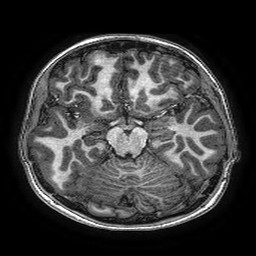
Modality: T1w
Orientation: coronal
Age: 12
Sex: female
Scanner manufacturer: ge
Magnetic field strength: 3 T
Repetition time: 0.00766 s
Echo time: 0.003476 s